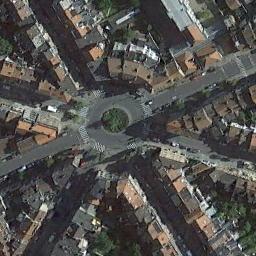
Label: roundabout